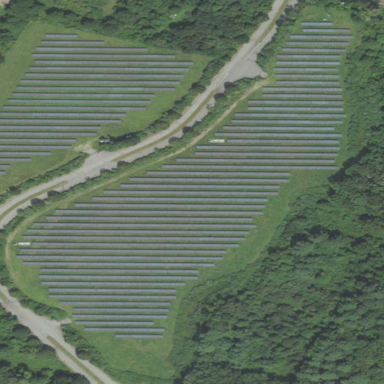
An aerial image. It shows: Solar power plant with photovoltaic technology. The plant generates electricity and is enclosed by fence.